Question: The title of the toolbar and also the menu item ID_VIEW_TOOLBAR remains empty. I have tried to set it within 'CMainFrame::OnCreate':
'''
CString strToolbar;
strToolbar.LoadStringA(IDS_TOOLBAR_STANDARD); // IDS_TOOLBAR_STANDARD = "Standard"
m_wndToolBar.SetWindowText(strToolbar);
DockPane(&m_wndToolBar);
m_wndToolBar.EnableDocking(CBRS_ALIGN_ANY);
EnableDocking(CBRS_ALIGN_ANY);
EnablePaneMenu(TRUE, ID_ANSICHT_ANPASSEN, "Anpassen", ID_VIEW_TOOLBAR);
'''
The menu Looks like following:

Do you know how to set it properly?
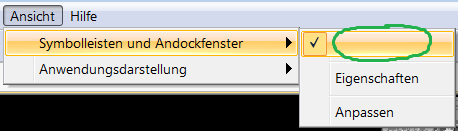
Answer: To solve this problem, I had create the Toolbar by explicitly specifying the ID of the Toolbar (instead of using the default argument of the function).
'''
m_wndToolBar.CreateEx(this, TBSTYLE_FLAT, WS_CHILD | WS_VISIBLE | CBRS_TOP |
CBRS_GRIPPER | CBRS_TOOLTIPS | CBRS_FLYBY | CBRS_SIZE_DYNAMIC,
CRect(1,1,1,1),
IDR_MAINFRAME) // <-- Custom ID
'''
After this I could set the title of the toolbar to what I want:
'''
m_wndToolBar.SetWindowText(_T("My Toolbar Name");
'''
I got it working after reading <URL>.